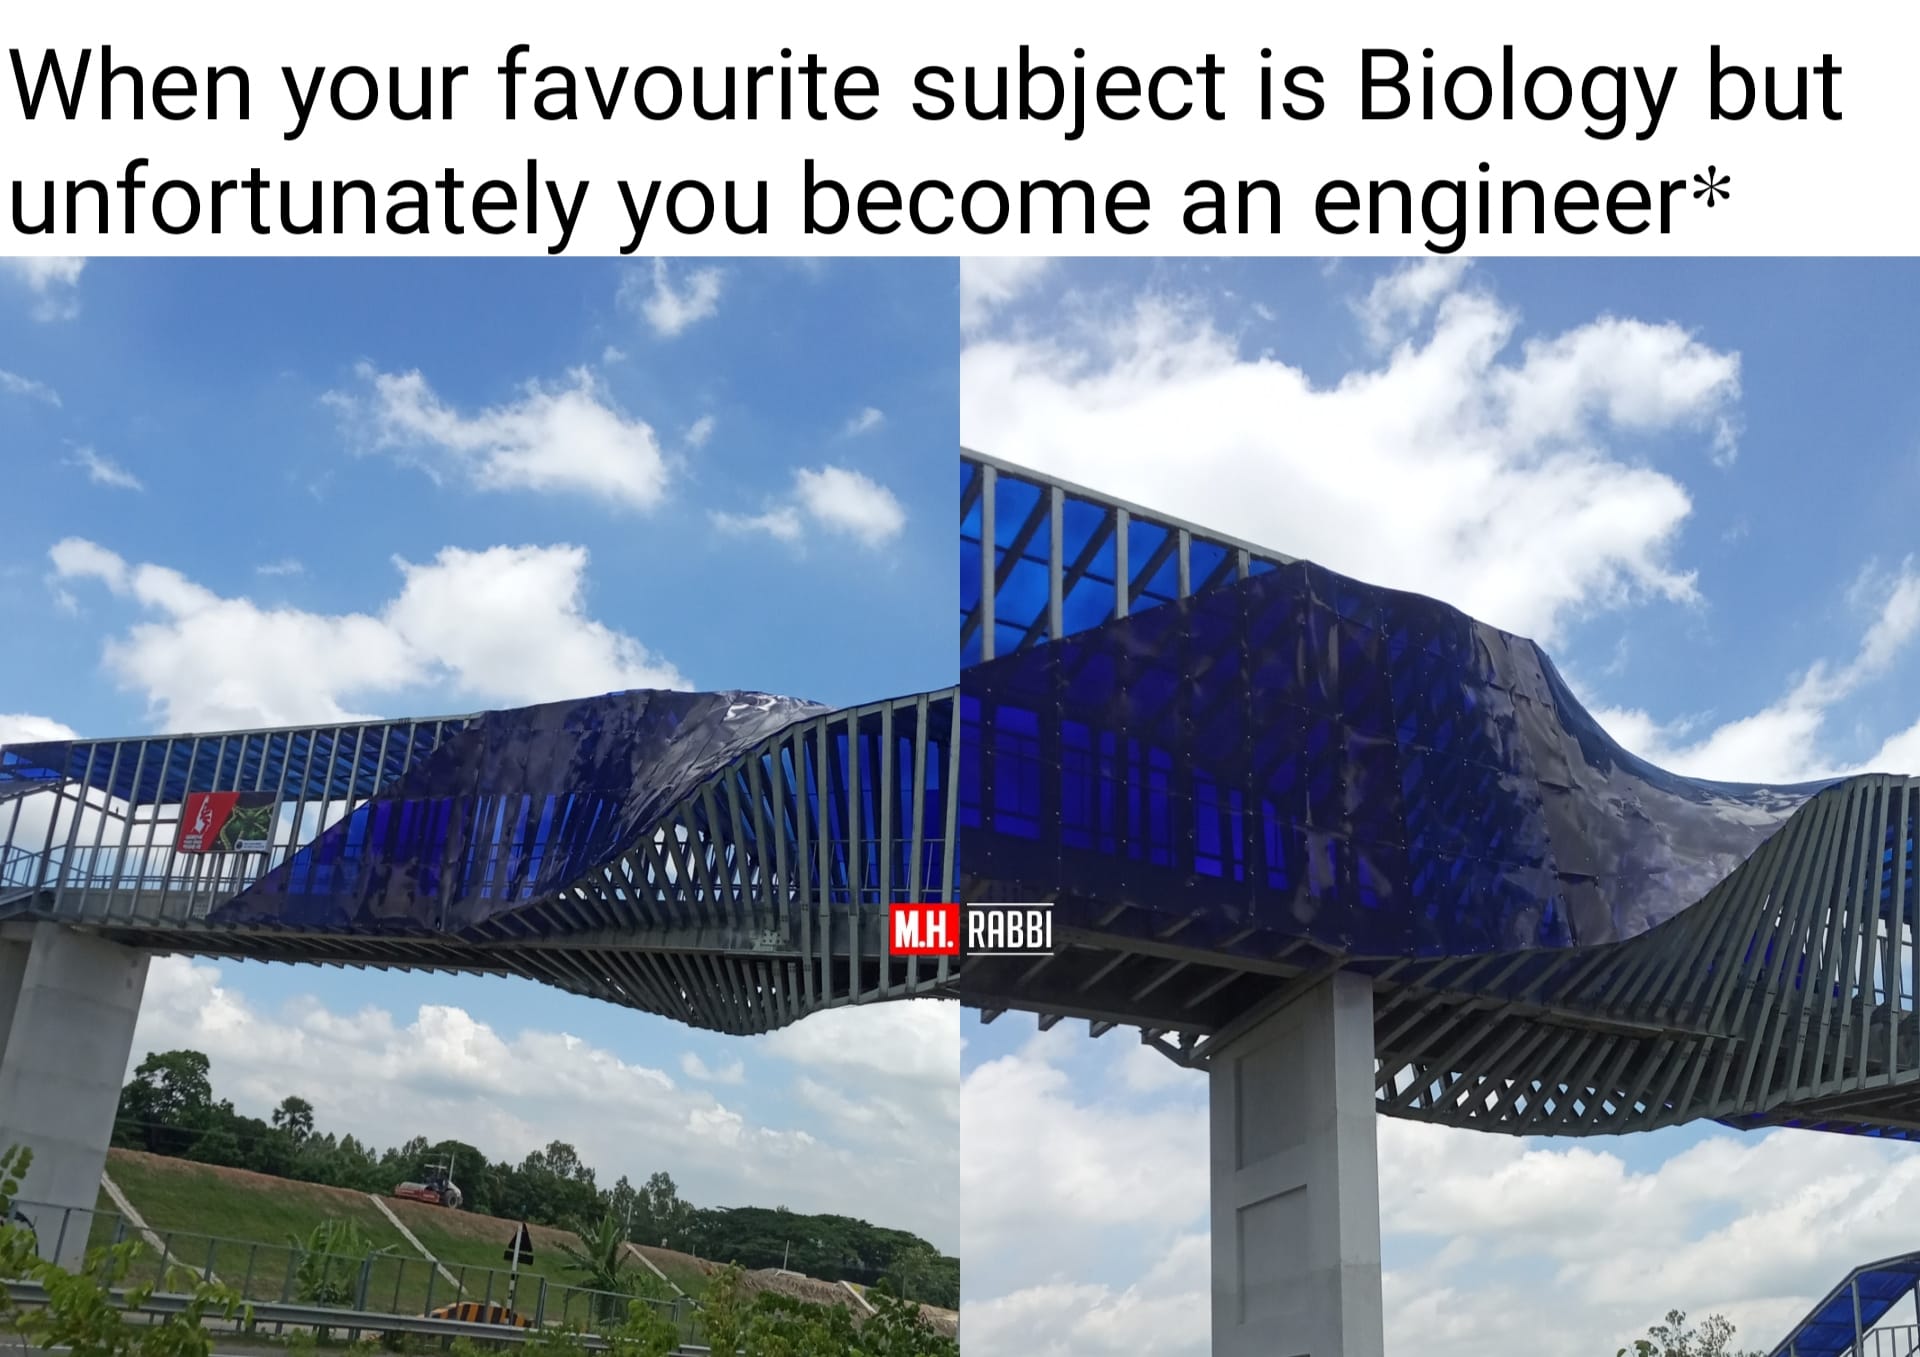
Caption: When your favourite subject is Biology but unfortunately you become an engineer*
Label: non-hate